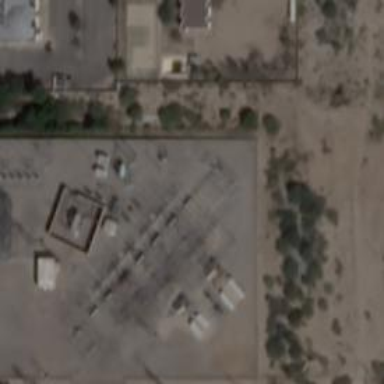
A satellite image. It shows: Switch used for power control.